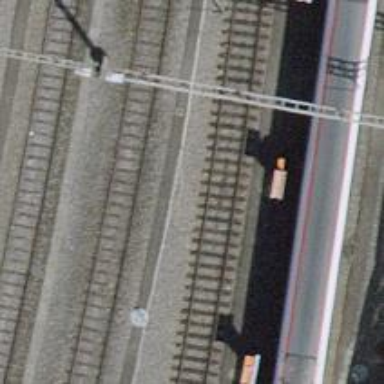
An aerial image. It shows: Railway yard with one track. The railway is electrified with contact line.